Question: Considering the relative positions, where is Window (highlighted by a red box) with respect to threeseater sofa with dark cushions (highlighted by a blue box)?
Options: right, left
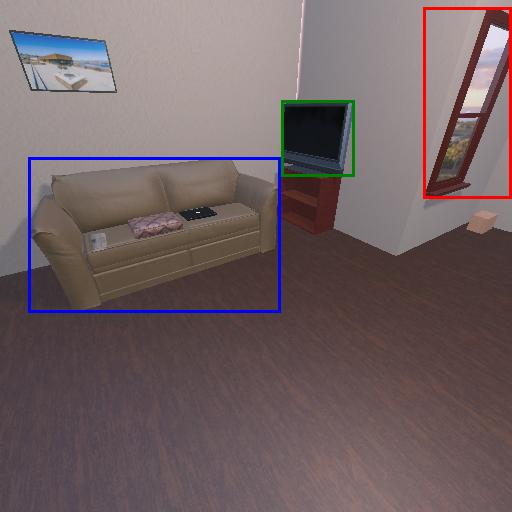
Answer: right